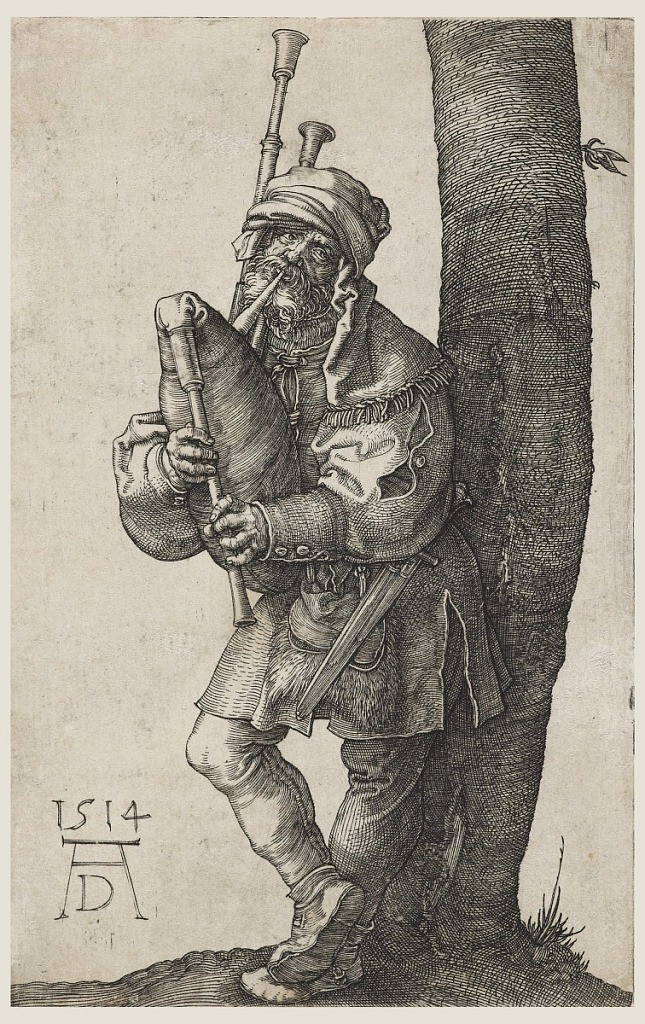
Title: The Bagpiper
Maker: Albrecht Dürer, German, 1471–1528
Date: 1514
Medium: Engraving on laid paper
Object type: Print
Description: A man playing bagpipes, leans against a tree. A neutral background.